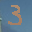
Label: 3